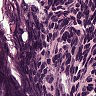
Metastatic tissue present: no